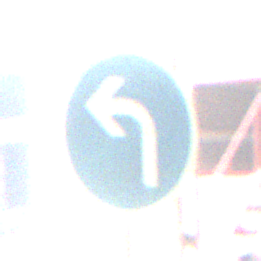
Verkehrszeichen: VorgeschriebeneFahrtrichtungLinks
Umgebung: Indoor, Urban
Tageszeit: Midday
Wetter: NotSpecified
Licht: Natural
Jahreszeit: NotSpecified
Kontrast: MediumContrast